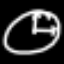
Label: clock